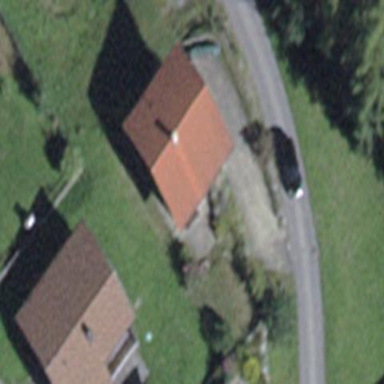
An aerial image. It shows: Detached building.